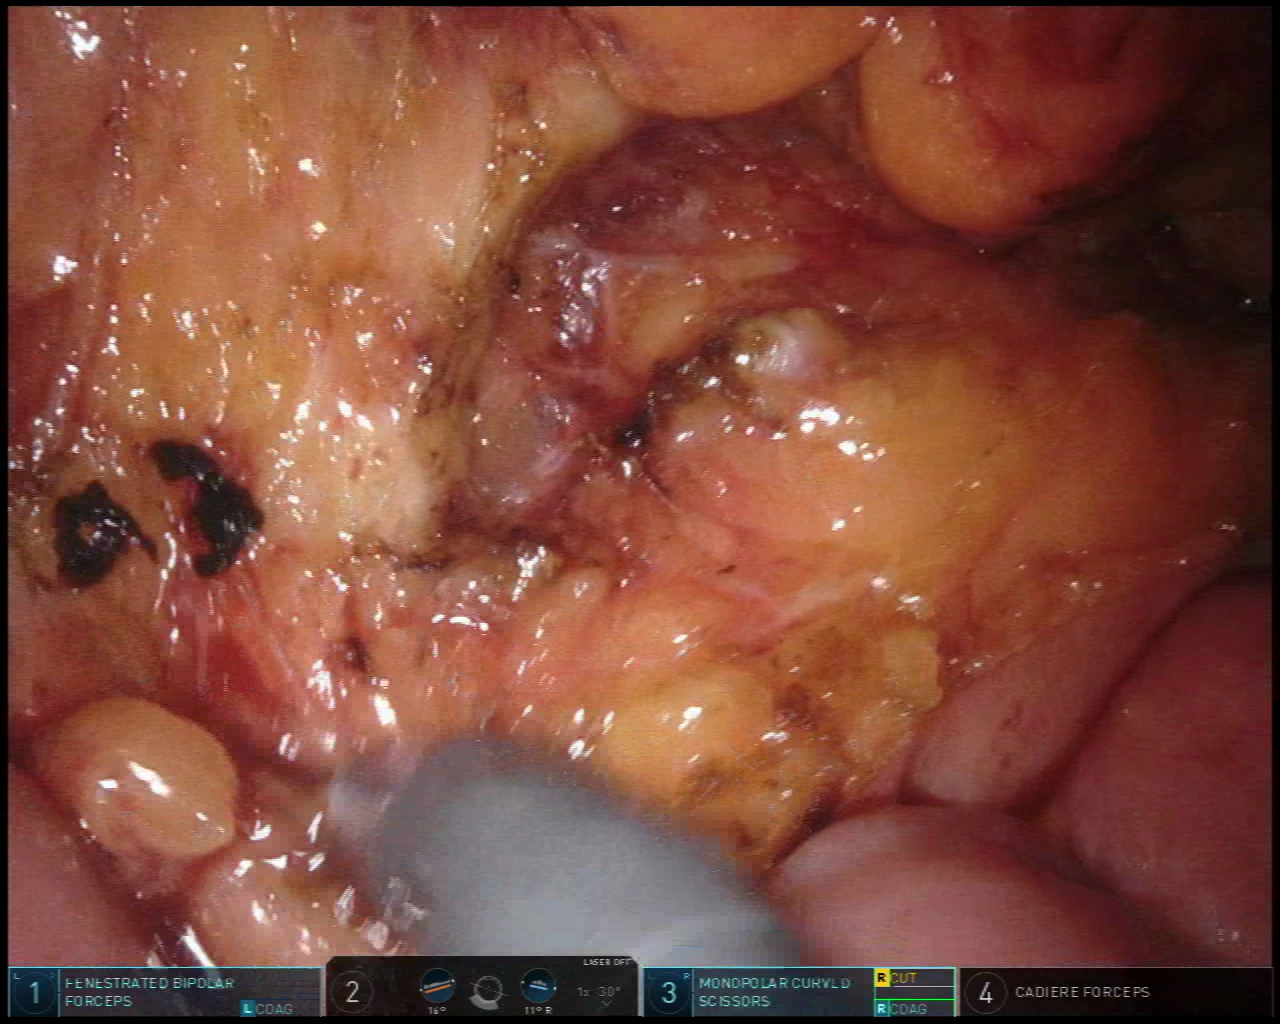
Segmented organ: ureter
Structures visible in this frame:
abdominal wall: no
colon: no
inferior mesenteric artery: no
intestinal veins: no
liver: no
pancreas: no
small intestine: yes
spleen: no
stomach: no
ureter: yes
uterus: no
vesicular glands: no